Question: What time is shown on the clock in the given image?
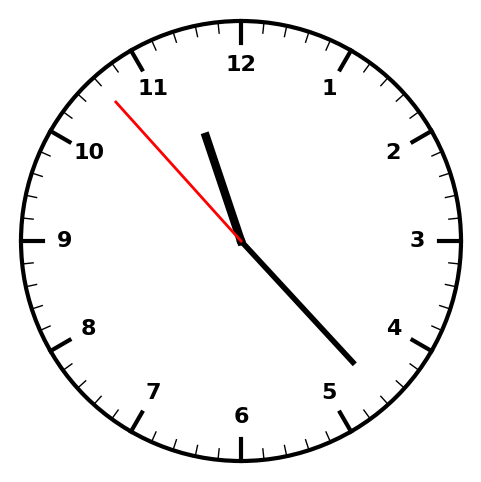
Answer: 11:22:53